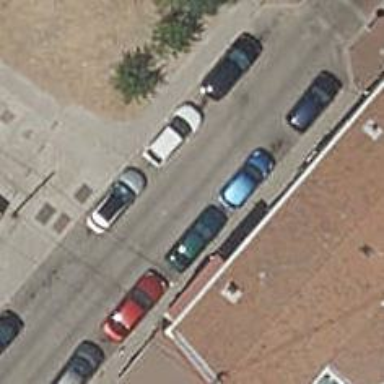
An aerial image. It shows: Pedestrian road.